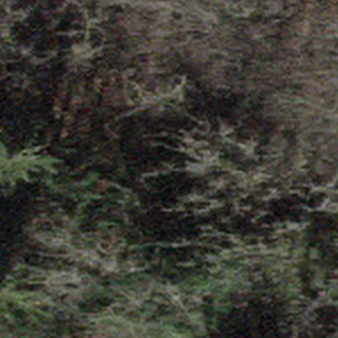
Label: other